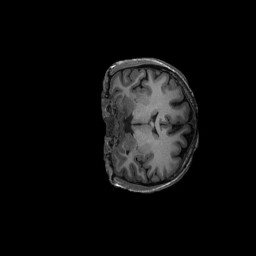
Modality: T1w
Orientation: coronal
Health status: ill
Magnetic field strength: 3 T